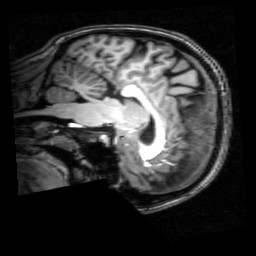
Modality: T1w
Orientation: sagittal
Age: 20
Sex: female
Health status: healthy
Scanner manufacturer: philips
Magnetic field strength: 3 T
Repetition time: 0.008 s
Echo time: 0.0037 s